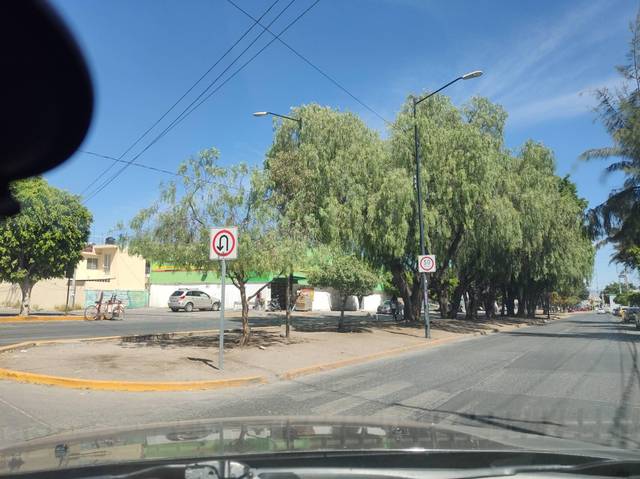
Region: Mexico
Coordinates: 21.079, -101.652